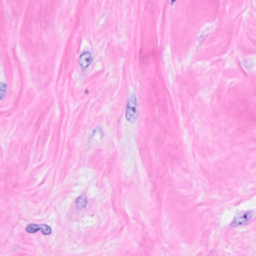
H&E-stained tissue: Breast